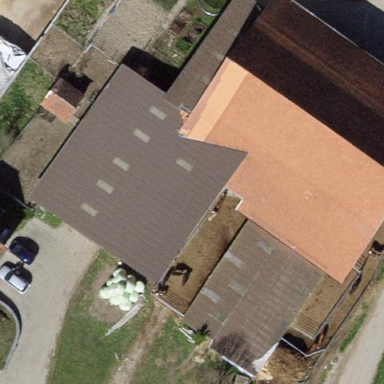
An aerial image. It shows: Farm auxiliary building.